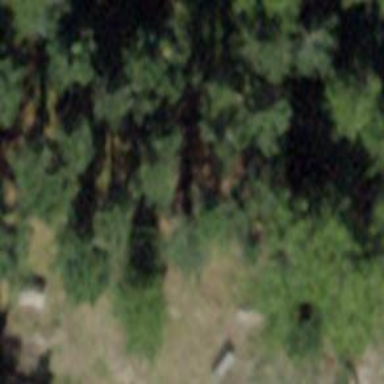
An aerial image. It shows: Brown bench.